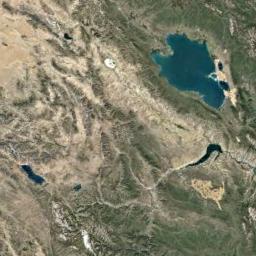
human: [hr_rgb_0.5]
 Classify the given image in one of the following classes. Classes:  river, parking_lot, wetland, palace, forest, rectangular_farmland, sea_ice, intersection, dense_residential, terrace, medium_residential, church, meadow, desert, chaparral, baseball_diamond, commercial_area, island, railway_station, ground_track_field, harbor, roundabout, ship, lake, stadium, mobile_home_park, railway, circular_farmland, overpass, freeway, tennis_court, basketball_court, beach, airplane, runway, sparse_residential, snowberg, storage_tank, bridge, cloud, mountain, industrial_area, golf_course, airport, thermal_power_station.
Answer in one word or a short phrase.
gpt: lake